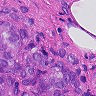
Metastatic tissue present: yes